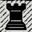
Piece: bR